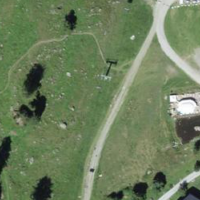
EUNIS habitat code: 26
Species observed at this site:
Nucifraga caryocatactes
Petasites albus